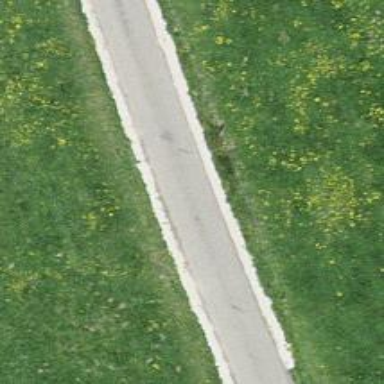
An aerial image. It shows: Unclassified road.